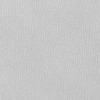
Atmospheric dust classification: dusty